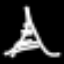
Label: The Eiffel Tower